Interaction volume radius: 10 \u00c5
Interaction volume height: 25 \u00c5
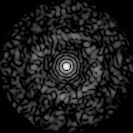
Disorder parameter: 0.8289